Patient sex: M
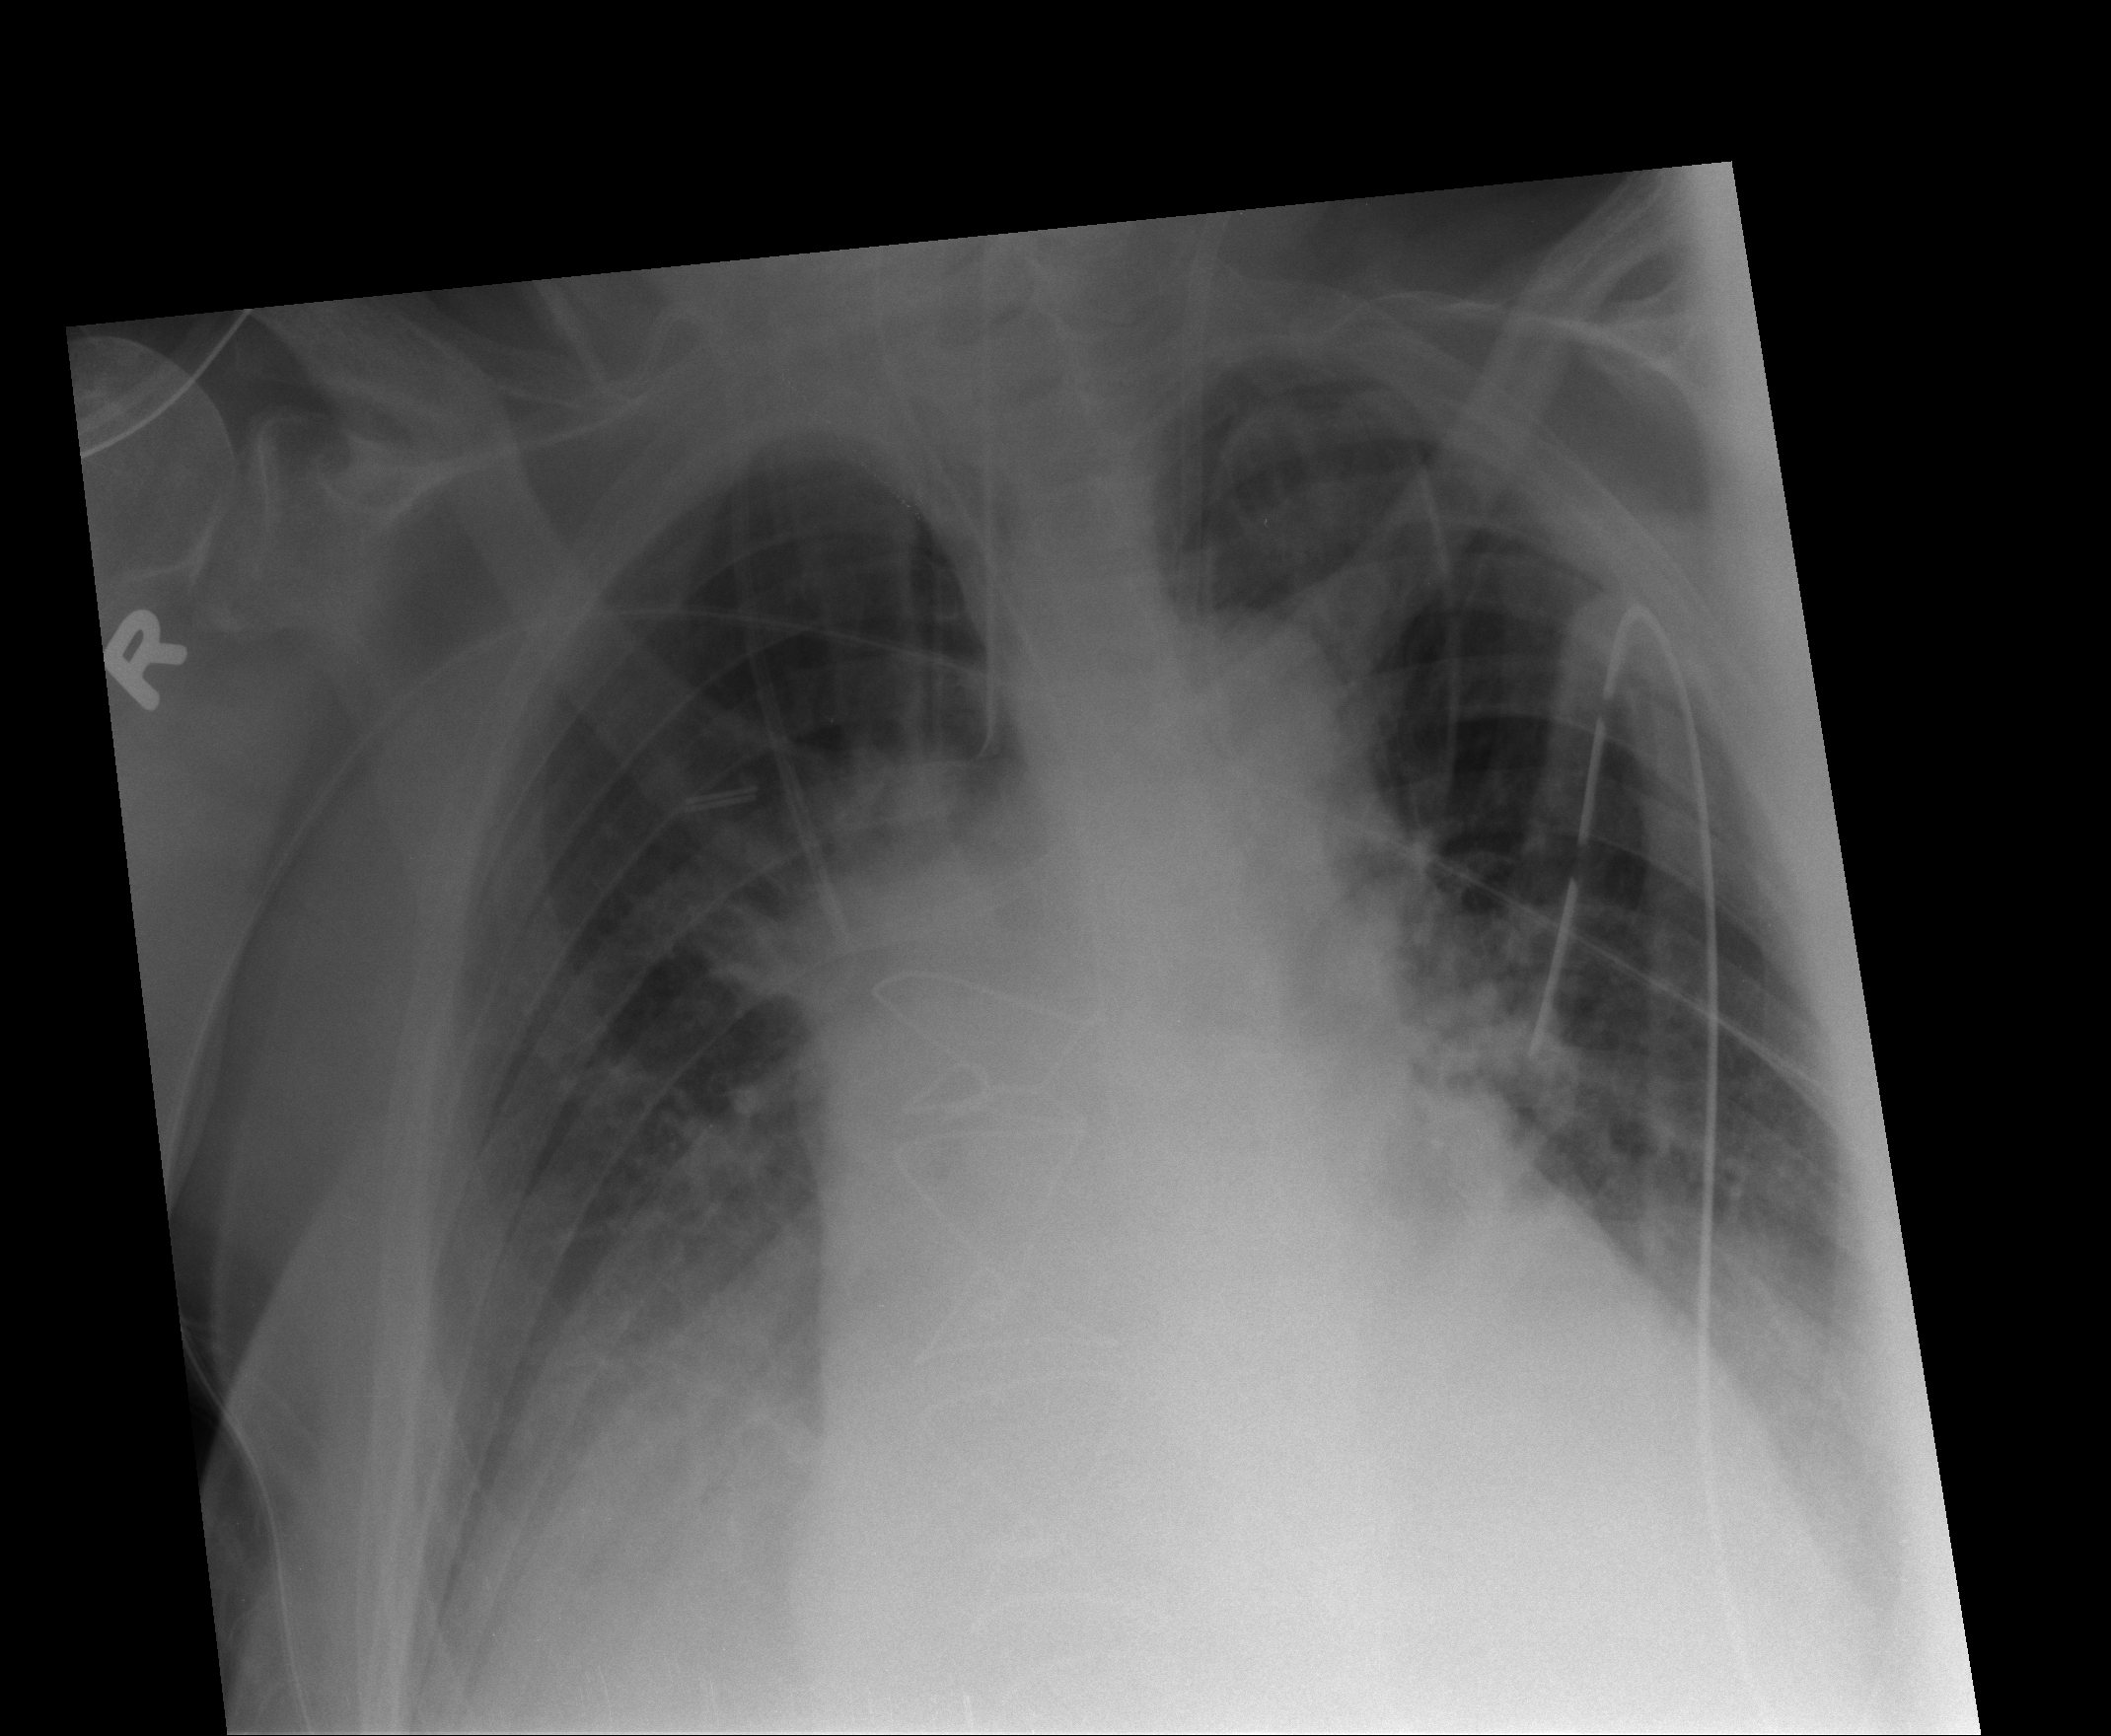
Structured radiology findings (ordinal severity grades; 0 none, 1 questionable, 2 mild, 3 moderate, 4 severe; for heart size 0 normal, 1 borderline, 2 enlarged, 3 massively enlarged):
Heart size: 2
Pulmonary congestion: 1
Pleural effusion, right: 1
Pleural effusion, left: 0
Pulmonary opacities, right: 0
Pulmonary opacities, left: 0
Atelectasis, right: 2
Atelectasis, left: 2